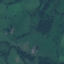
Land use / land cover: Pasture